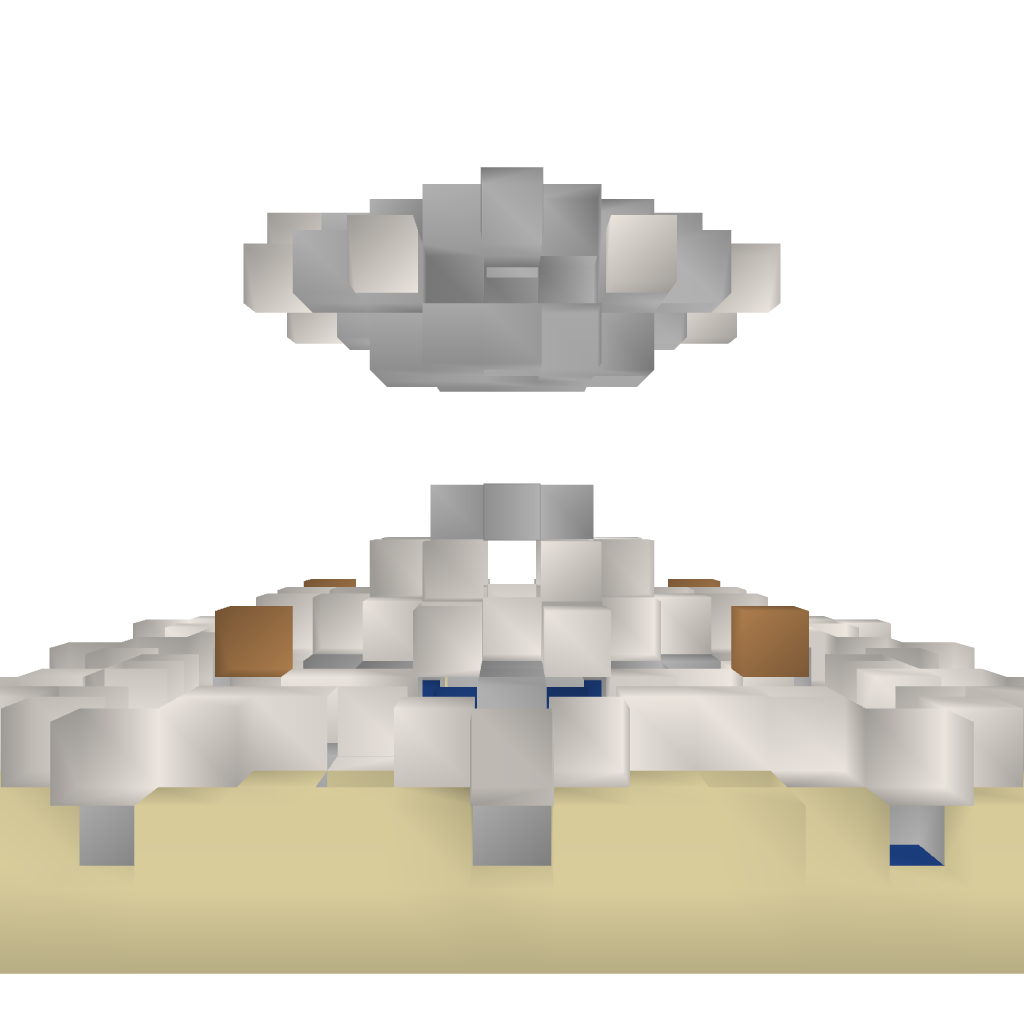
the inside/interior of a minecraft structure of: Big Quartz Fountain